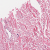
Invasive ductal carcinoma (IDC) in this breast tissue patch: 0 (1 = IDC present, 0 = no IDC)